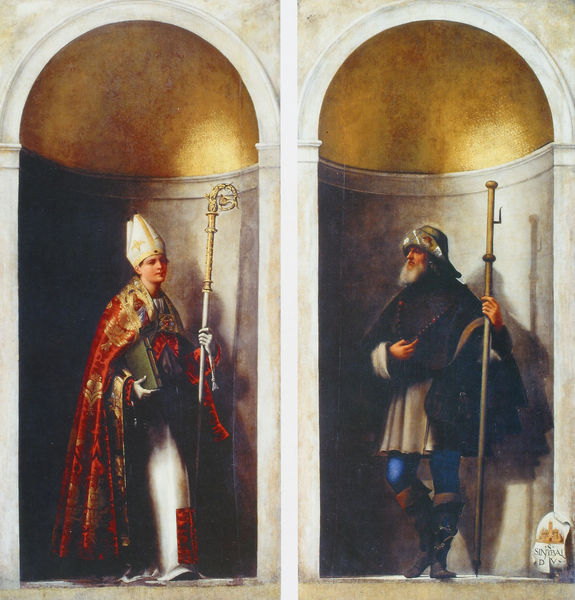
Titel: Heiliger Ludwig von Toulouse und Heiliger Sebaldus
Künstler: Sebastiano del Piombo
Institution: Venedig, San Bartolomeo di Rialto
Schlagwörter: blau, gemälde, umhang, weiß, hut, männer, schwarz, rot, mütze, öl, kirche, gold, mantel, zwei, stab, papst, bögen, buch, kirch, religion, signum, wappen, tafelbild, katholisch, gemäde